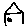
Label: house